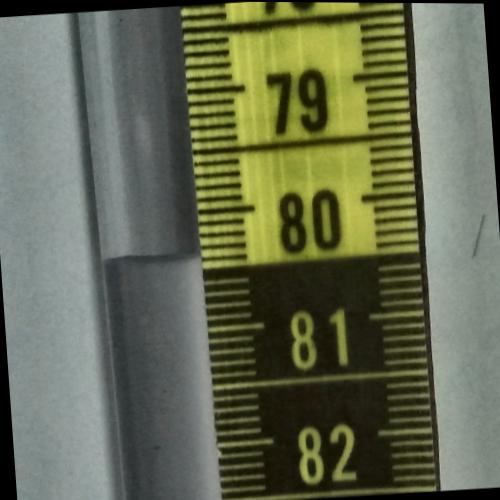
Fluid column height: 80.4 cm